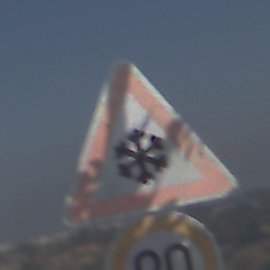
Verkehrszeichen: SchneeOderEisglaette
Zusatzzeichen unten: Geschwindigkeit90
Umgebung: Outdoor, Nature
Tageszeit: Midday
Wetter: PartlyCloudy
Licht: Natural
Jahreszeit: NotSpecified
Kontrast: HighContrast